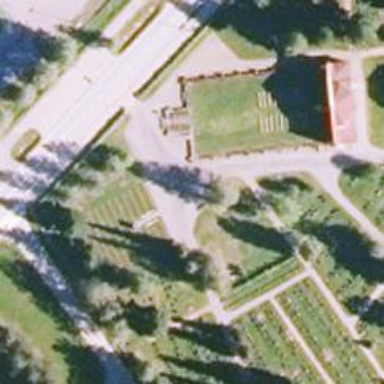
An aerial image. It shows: War memorial steeped in history.